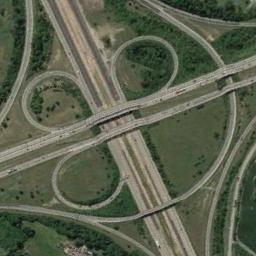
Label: overpass